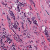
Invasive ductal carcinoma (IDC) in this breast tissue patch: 1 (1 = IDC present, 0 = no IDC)